Question: I'm am creating a script which allows me to get data from a database, and visualises it in a graph.
As you can see, there are 8 groups of data, indicated on the X-axis. Each group always contains 90 values.
Right now, the place of the labels is hard-coded like this:
'''
axis(1, at = c(31.25, 93.75, 156.25, 218.75, 281.25, 343.75, 406.25, 468.75),
labels = c("ss oligo 1", "ss oligo 2", "ss oligo 3", "ss oligo 4",
"ss oligo 4", "ss oligo 5", "ss oligo 6", "ss oligo 7"))
'''
It works perfectly fine, but I was wondering if there is a way to do this more dynamically, by just telling R to assign a label to each set of 90 values.
'''
# Generate data ###################################################################################
x <- vector()
y <- vector()
# y[length(y)+1] <- sample(10:12, 1, replace = TRUE)
oligo_1 <- runif(62, 10.5, 11.5)
oligo_2 <- runif(62, 14, 15)
oligo_3 <- runif(62, 17, 18)
oligo_4a <- runif(64, 20.5, 22)
oligo_4b <- runif(64, 20.5, 22)
oligo_5 <- runif(62, 24, 25)
oligo_6 <- runif(62, 27, 28)
oligo_7 <- runif(62, 30, 31)
y <- c(oligo_1, oligo_2, oligo_3, oligo_4a, oligo_4b, oligo_5, oligo_6, oligo_7)
x <- c(1:500)
example <- data.frame(x, y)
# Define variables ################################################################################
xmin <- 10
xmax <- 36
# Generate graph ###################################################################################
png(filename = "graph.png", width = 1500, height = 833)
plot(x = example[,2], type="l",
xlim = c(0, nrow(example)), ylim = c(xmin, xmax),
xaxt="n", yaxt="n",
xlab = "", ylab = "")
rect(xleft = par("usr")[1], ybottom = 9.8, xright = par("usr")[2], ytop = 12.2, border = "lightgrey", col = "lightgrey")
rect(xleft = par("usr")[1], ybottom = 13.2, xright = par("usr")[2], ytop = 15.5, border = "lightgrey", col = "lightgrey")
rect(xleft = par("usr")[1], ybottom = 16.5, xright = par("usr")[2], ytop = 18.9, border = "lightgrey", col = "lightgrey")
rect(xleft = par("usr")[1], ybottom = 19.9, xright = par("usr")[2], ytop = 22.3, border = "lightgrey", col = "lightgrey")
rect(xleft = par("usr")[1], ybottom = 23.3, xright = par("usr")[2], ytop = 25.5, border = "lightgrey", col = "lightgrey")
rect(xleft = par("usr")[1], ybottom = 26.5, xright = par("usr")[2], ytop = 28.7, border = "lightgrey", col = "lightgrey")
rect(xleft = par("usr")[1], ybottom = 29.7, xright = par("usr")[2], ytop = 32.1, border = "lightgrey", col = "lightgrey")
axis(1, at = c(31.25, 93.75, 156.25, 218.75, 281.25, 343.75, 406.25, 468.75),
labels = c("ss oligo 1", "ss oligo 2", "ss oligo 3", "ss oligo 4",
"ss oligo 4", "ss oligo 5", "ss oligo 6", "ss oligo 7"))
axis(2, at = c(11, 14.35, 17.7, 21.1, 24.4, 27.6, 30.9), las = 1)
lines(x = example[,2])
box()
mtext(paste("QC-check for", "TEST"), side = "3", line = 1, cex = 2, font = 2)
mtext("Samples" , side = "1", line = 3, cex = 1, font = 1)
legend(x = par("usr")[1]+10, y = par("usr")[4]-1, legend = c("Cq", "Ccq"), cex=1.5, lwd = 2, col = c("black","red"))
dev.off()
'''
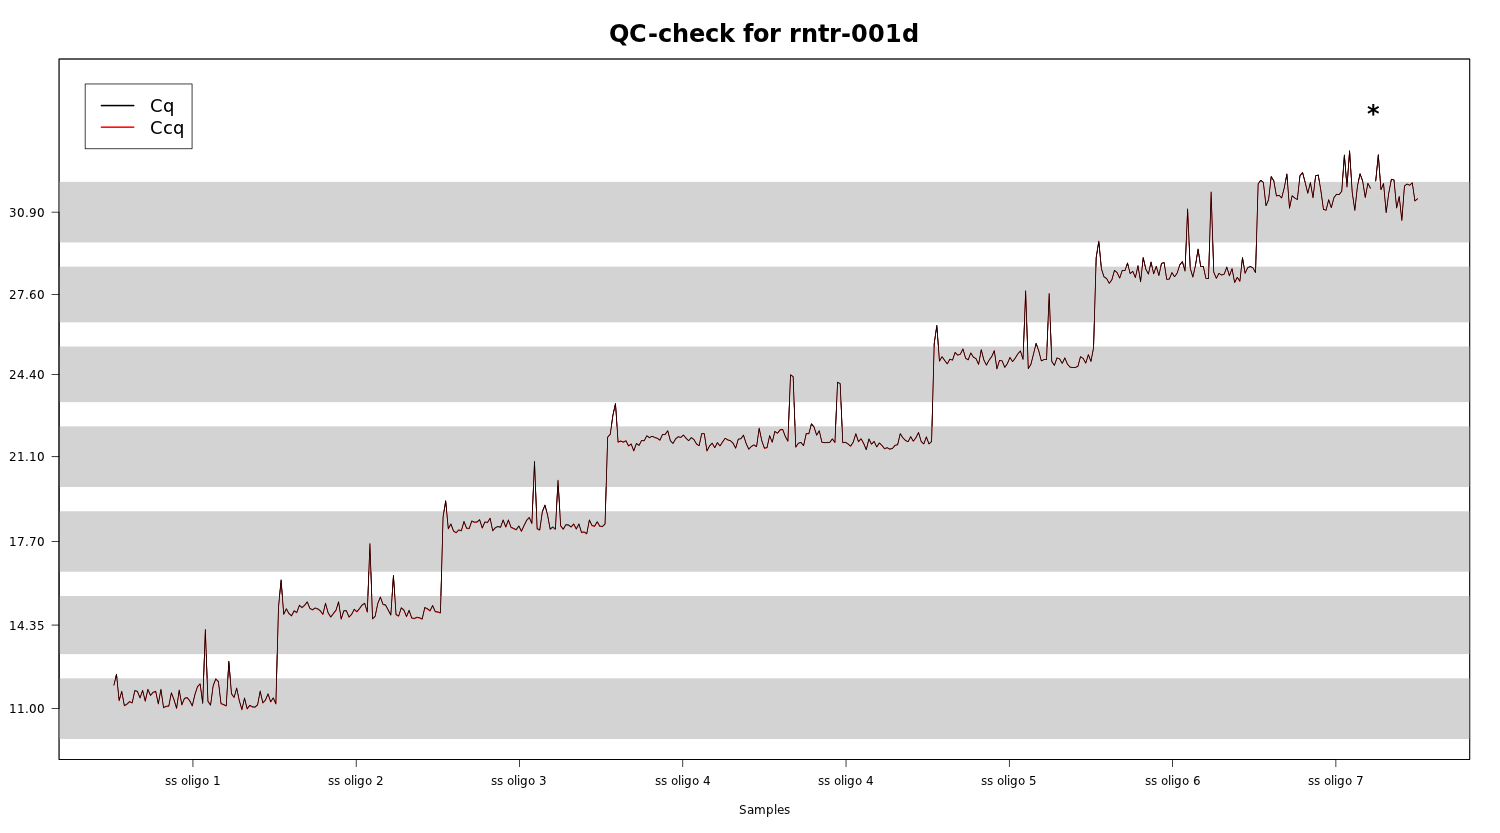
Answer: Alright, I made it much more difficult than it was. So in combo with the answer from @user449060, I changed the code to:
'''
count <- nrow(data)/8
axis(1, at = count/2+(0:7)*count, labels = paste("ss oligo",c(1:4, 4, 5:7)))
'''
which makes it a lot more dynamic!